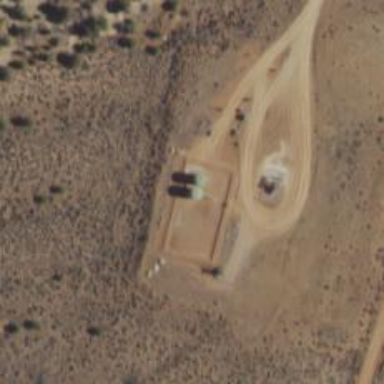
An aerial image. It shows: Storage tank that is man-made.